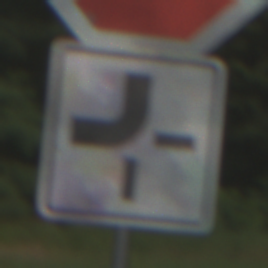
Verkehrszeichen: VerlaufVorfahrtsstrasse2
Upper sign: Stop
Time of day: SunriseSunset
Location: Outdoor (Nature)
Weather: PartlyCloudy
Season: NotSpecified
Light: Natural